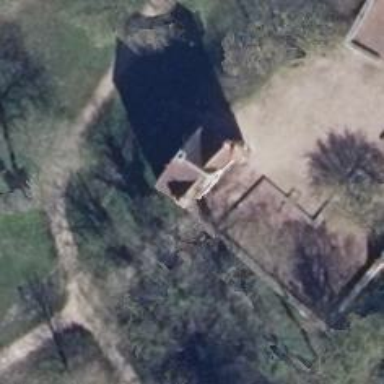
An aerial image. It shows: Historic castle building.